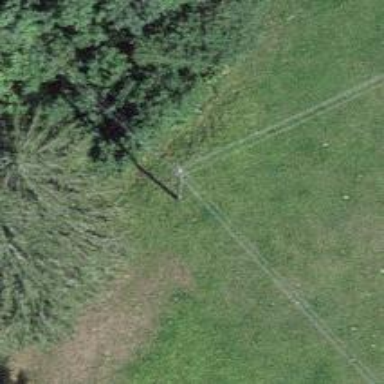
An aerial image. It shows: Utility pole in the area.